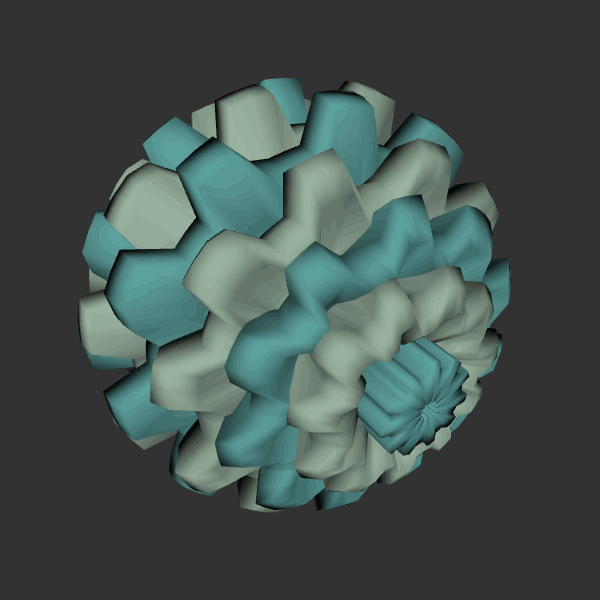
Background: dark